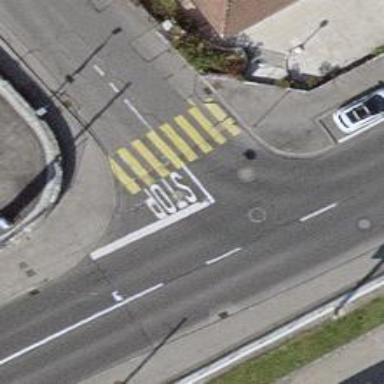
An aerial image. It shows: Marked road crossing.